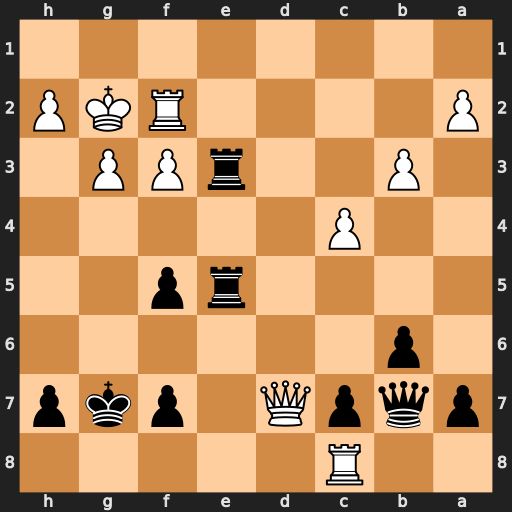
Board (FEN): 2R5/pqpQ1pkp/1p6/4rp2/2P5/1P2rPP1/P4RKP/8
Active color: b
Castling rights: -
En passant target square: -
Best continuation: Rxf3 Rg8+ Kxg8 Qd8+ Kg7